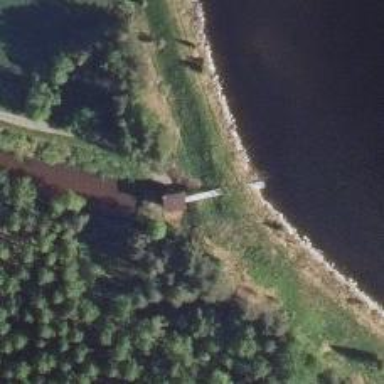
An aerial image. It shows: Pumping station along waterway.